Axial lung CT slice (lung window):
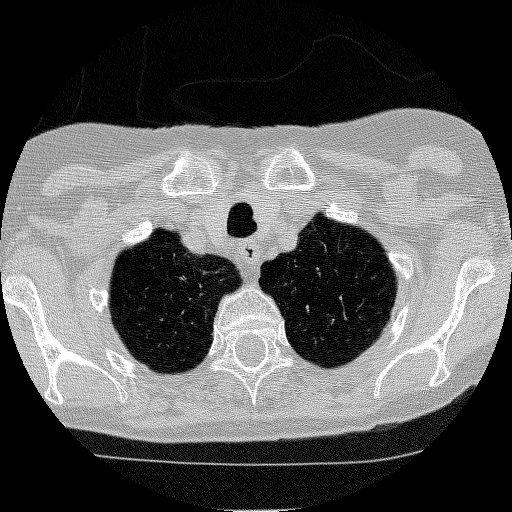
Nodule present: no